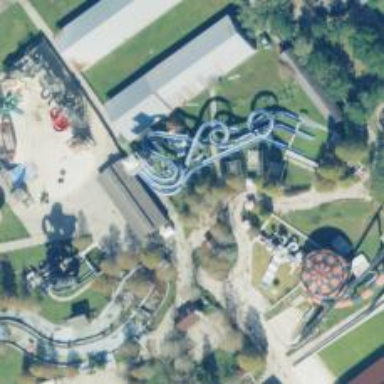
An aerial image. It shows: Water slide attraction.